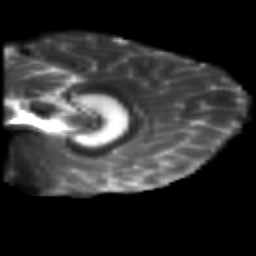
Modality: T2w
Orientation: sagittal
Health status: healthy
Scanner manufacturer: siemens
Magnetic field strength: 3 T
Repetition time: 10 s
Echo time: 0.092 s